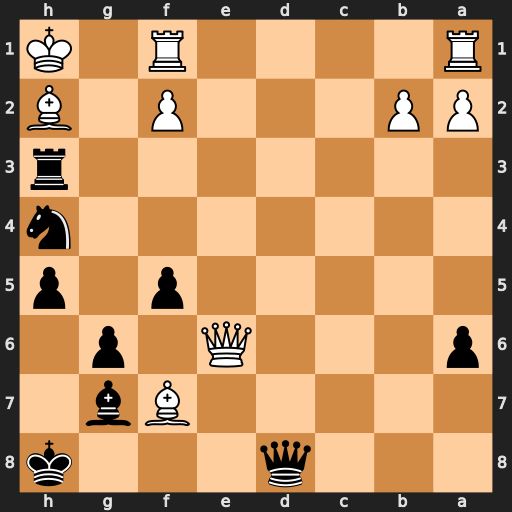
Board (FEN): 3q3k/5Bb1/p3Q1p1/5p1p/7n/7r/PP3P1B/R4R1K
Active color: b
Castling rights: -
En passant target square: -
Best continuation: Nf3 Kg2 Rxh2+ Kxf3 Qd3+ Qe3 Rh3+ Kg2 Rxe3